Question: Below is my view xml and model class. I have a form to add records, and it works properly.
But I need to set values for that sub childs onchange event.
I refer this link also from <URL>.
And here is my whole code of the module <URL>:
'''
<field name='selected_tea_workers_line_ids' nolabel='1'>
<tree string='List' readonly='1'>
<field name='tea_line_worker_id' invisible="0" />
<field name='worker_id' />
<field name='is_selected' />
</tree>
</field>
def on_change_division(self, cr, uid, ids, bpl_division_id):
v = {}
if bpl_division_id:
work_offer = self.pool.get('bpl.work.offer').browse(cr, uid, 2)
v['selected_tea_workers_line_ids'] = work_offer.selected_tea_workers_line_ids
if work_offer.selected_tea_workers_line_ids:
for record_item in work_offer.selected_tea_workers_line_ids:
v['tea_line_worker_id'] = record_item.selected_tea_workers_line_ids.tea_line_worker_id
v['worker_id'] = record_item.selected_tea_workers_line_ids.worker_id
v['is_selected'] = record_item.selected_tea_workers_line_ids.is_selected
return {'value':v}
'''
Here is the idea: if I select company -> division -> then need to load all workers (as a list.they have their name & works) related to that division.
Below, I added sample pic

'''
def on_change_division(self, cr, uid, ids, division_id):
v = {}
list_data = []
if division_id:
worker_ids = self.pool.get('bpl.worker').search(cr, uid, [('bpl_division_id', '=', division_id)])
for record in self.pool.get('bpl.worker').browse(cr, uid, worker_ids):
list_data.append({'worker_id': record.id})
v['selected_tea_workers_line_ids'] = list_data
return {'value':v}
'''
Credits need to go for <URL>
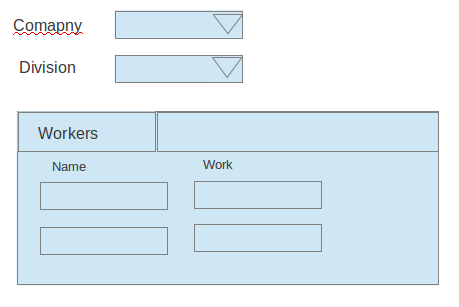
Answer: i got confused in your code, i can not understand what is the login behind this code. what are you trying to do
but i will show you one example how to set value in one2many field from on change function
'''
def on_change_code_id(self, cr, uid, ids, code_id, context=None):
list_lines = []
result = {'value': {}}
req_obj = self.pool.get('code.requisition')
data = req_obj.browse(cr, uid, code_id)
for line in data.line_ids:
list_lines.append({'product_id': line.product_id.id or False,
'product_qty': line.product_qty or 0,
'name': line.product_id.name,
'product_uom': line.product_uom_id.id,
'date_planned': time.strftime('%Y-%m-%d')
})
result['value']['order_line'] = list_lines
return result
'''
here in the code you see, we have to return list of dicts to set value in one2many you have to give all required values of one2many object fields. hope this help